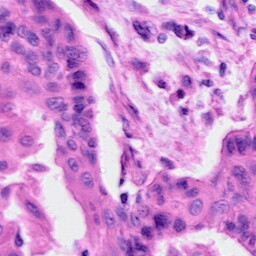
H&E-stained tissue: Cervix